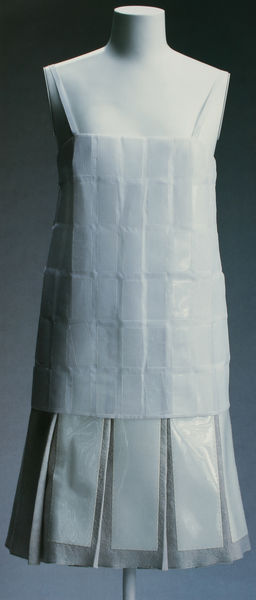
Titel: Oberteil und Rock
Künstler: Prada
Standort: Kyoto (Japan)
Institution: Kyoto Costume Institute
Schlagwörter: blau, weiß, ausschnitt, frau, grau, kleid, mode, rock, falten, silber, stock, papier, stab, streifen, foto, fotografie, photographie, rechtecke, fetzen, puppe, ecken, faltenrock, trägerkleid, ständer, dekollté, träger, unterkleid, ärmellos, top, kleiderpuppe, hängerkleid, taillenlos